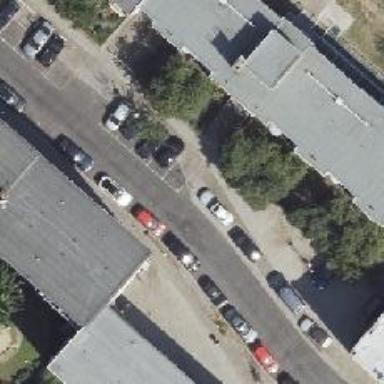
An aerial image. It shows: There is parking obstacle present.